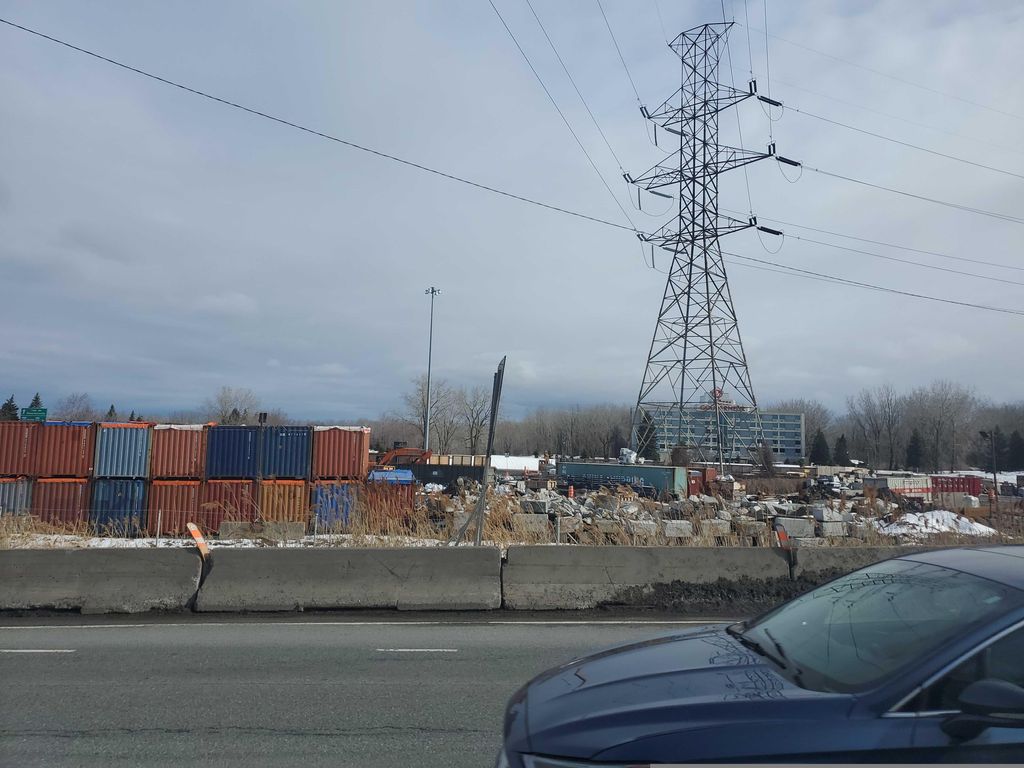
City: montreal